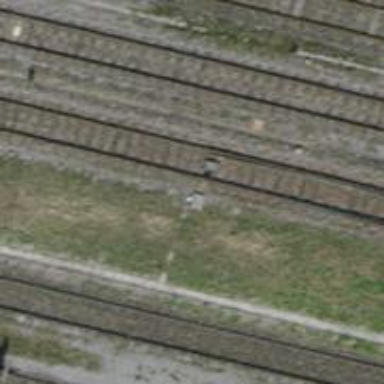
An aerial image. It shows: Railway switch.